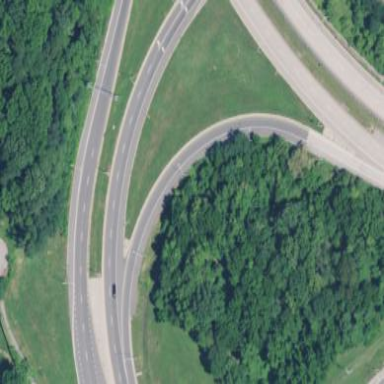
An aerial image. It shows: Traffic island.